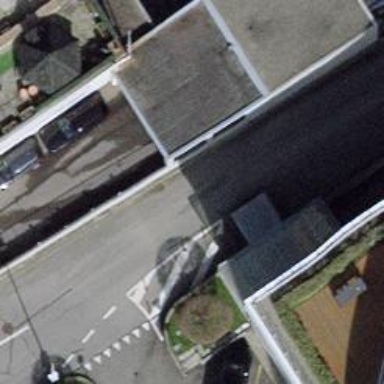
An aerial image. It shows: Building that houses car repair shop.